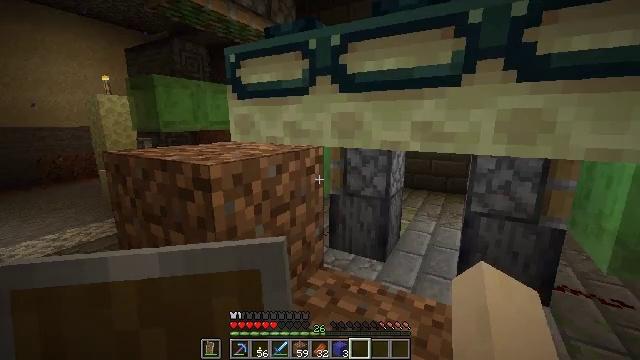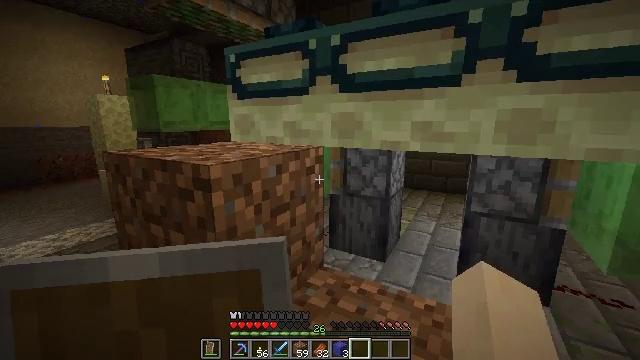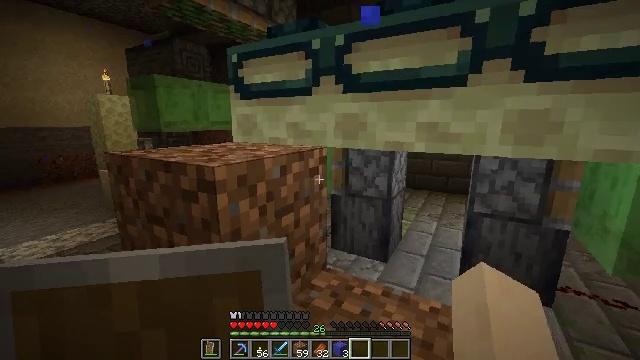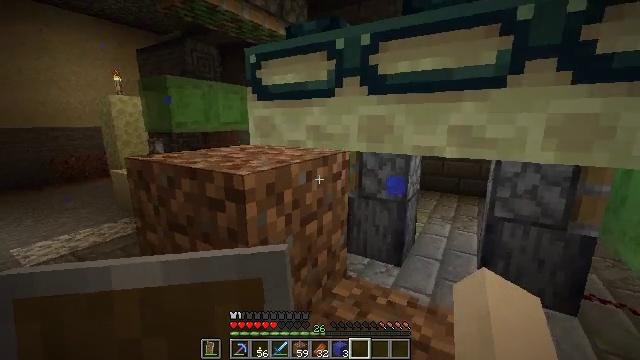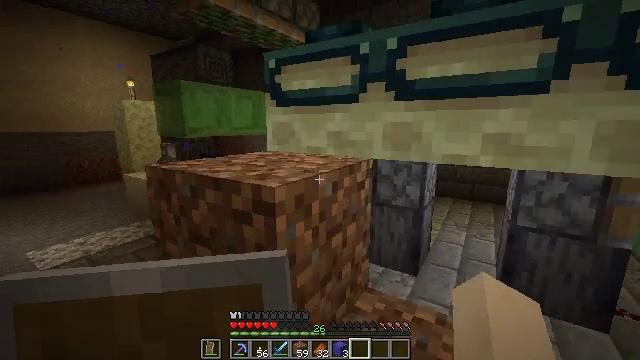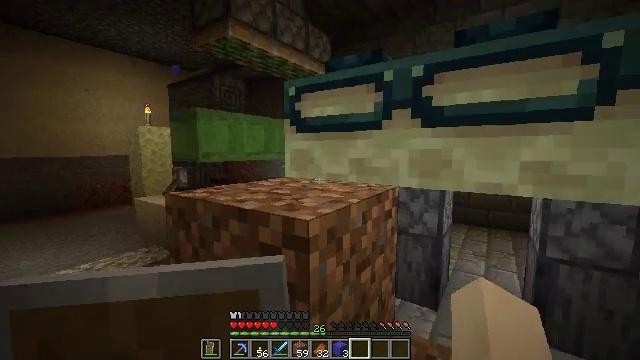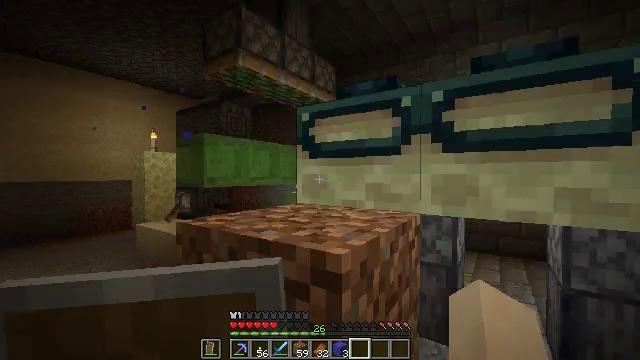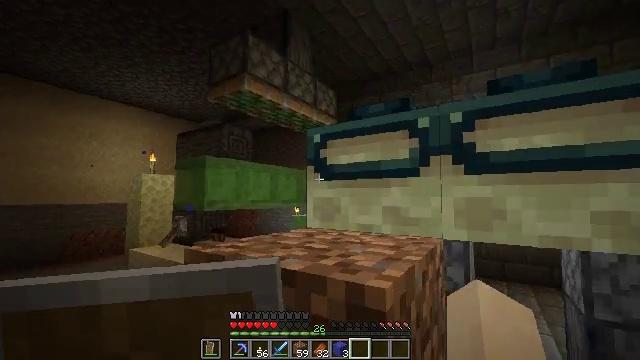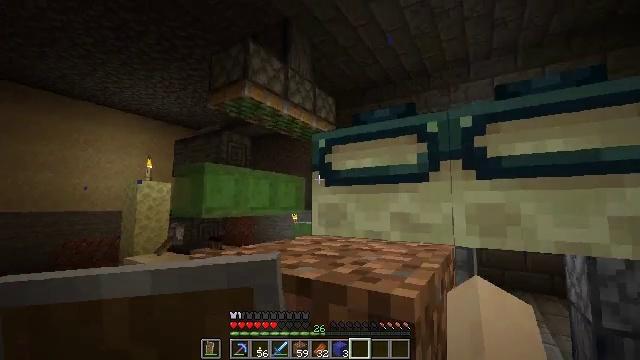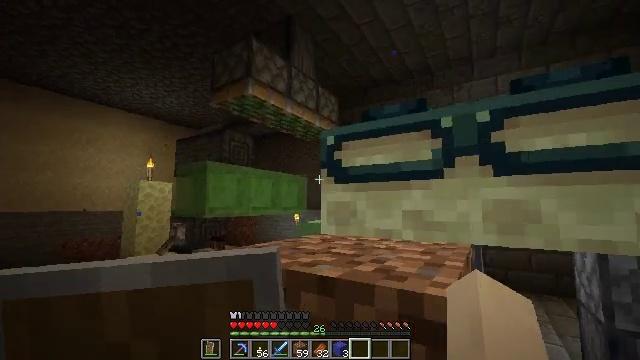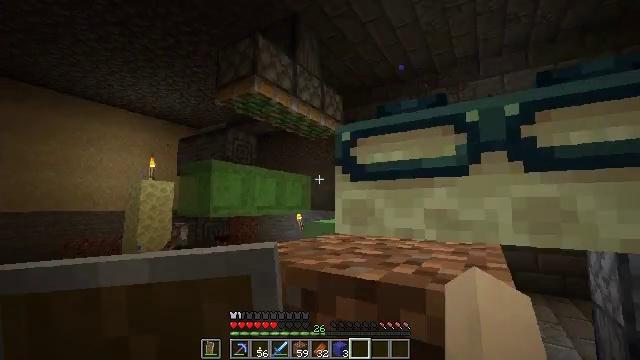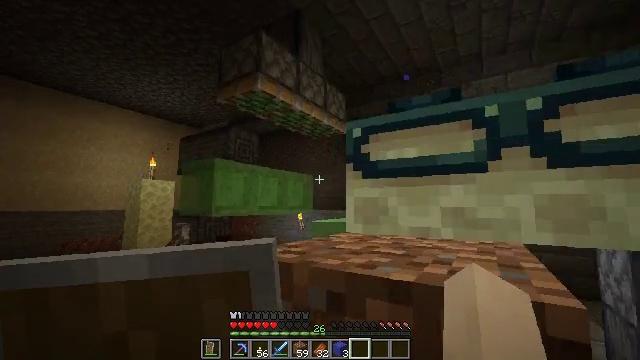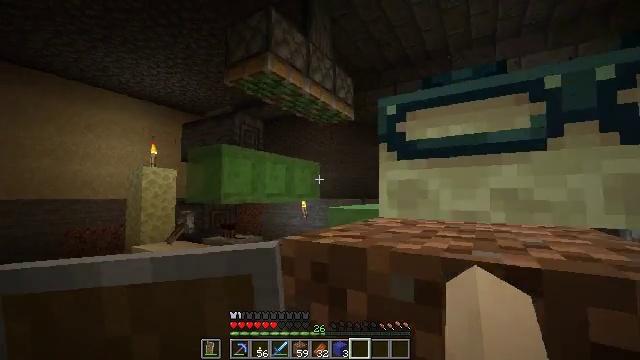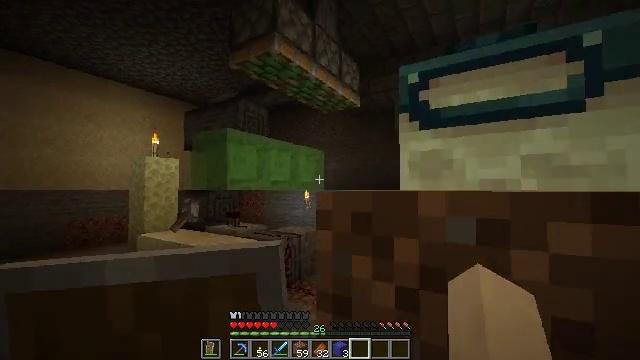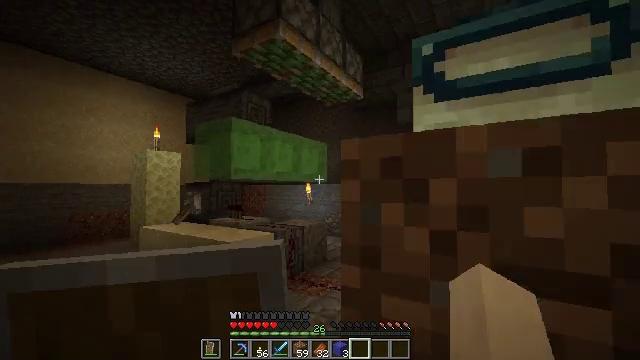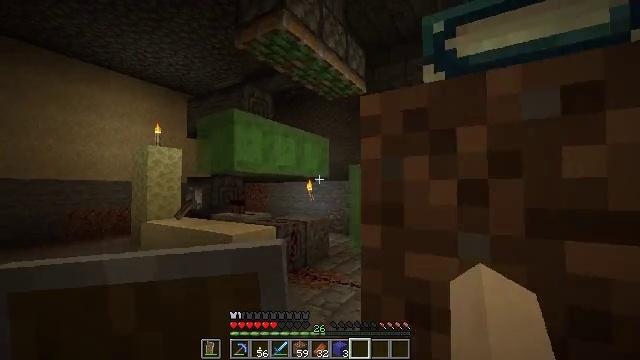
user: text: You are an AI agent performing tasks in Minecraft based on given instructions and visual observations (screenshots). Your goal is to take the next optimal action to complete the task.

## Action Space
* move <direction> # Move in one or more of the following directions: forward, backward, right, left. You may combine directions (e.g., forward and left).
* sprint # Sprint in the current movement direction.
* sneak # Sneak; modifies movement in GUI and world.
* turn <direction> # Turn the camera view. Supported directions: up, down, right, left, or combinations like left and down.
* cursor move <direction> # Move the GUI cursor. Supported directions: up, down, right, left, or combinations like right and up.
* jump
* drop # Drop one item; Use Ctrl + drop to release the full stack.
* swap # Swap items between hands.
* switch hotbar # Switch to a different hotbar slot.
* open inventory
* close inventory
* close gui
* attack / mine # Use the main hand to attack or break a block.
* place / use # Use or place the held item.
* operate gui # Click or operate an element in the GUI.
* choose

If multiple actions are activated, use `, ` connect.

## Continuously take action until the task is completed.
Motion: motion action
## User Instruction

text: Mine the slime block with your hand or tool.
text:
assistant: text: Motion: no_op
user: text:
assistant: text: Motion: move left
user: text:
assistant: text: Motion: move left, turn left
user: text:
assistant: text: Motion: move left, turn left
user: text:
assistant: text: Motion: move left, turn left and up
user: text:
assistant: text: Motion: move left, turn up
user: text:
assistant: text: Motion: turn up
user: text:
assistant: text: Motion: turn up
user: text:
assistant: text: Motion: move left
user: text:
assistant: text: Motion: move left
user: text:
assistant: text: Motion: move left
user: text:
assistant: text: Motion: move left, turn down
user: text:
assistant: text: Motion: move left, turn down
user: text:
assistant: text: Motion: move left
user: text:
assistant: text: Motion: move left
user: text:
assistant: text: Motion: move left
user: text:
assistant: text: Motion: move left
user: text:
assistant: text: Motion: move left
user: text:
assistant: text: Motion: move left
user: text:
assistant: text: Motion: move left
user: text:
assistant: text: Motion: move left
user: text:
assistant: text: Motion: no_op
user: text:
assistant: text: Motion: no_op
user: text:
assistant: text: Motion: no_op
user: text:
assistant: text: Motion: no_op
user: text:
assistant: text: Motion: move left
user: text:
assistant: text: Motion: move left
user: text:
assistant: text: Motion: move left
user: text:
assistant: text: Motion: move left
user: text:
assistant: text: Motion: move left, turn right